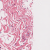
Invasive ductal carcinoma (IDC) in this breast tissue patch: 0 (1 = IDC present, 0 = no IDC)